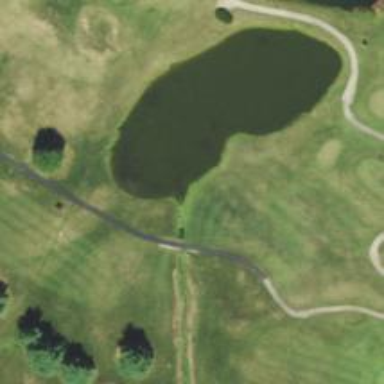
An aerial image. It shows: Path for golf carts.